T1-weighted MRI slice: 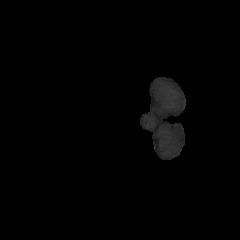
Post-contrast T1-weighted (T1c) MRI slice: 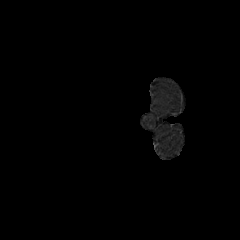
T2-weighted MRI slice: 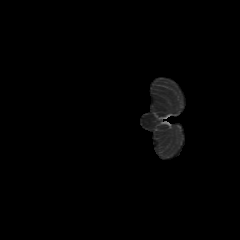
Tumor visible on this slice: no